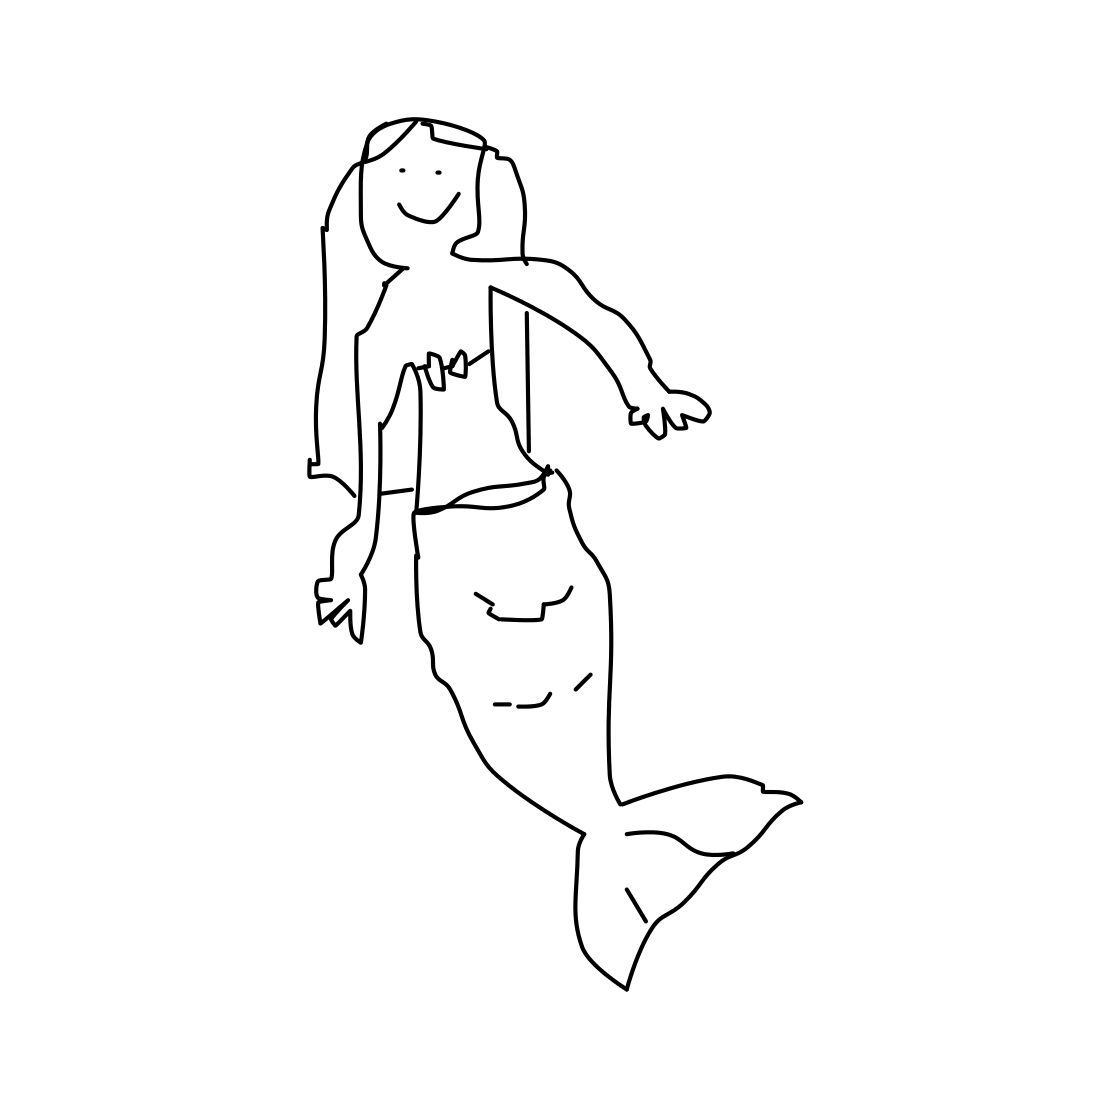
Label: mermaid